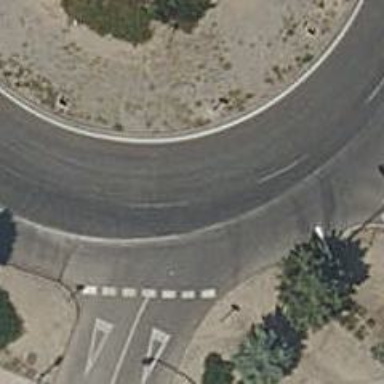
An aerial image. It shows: Secondary road around roundabout.